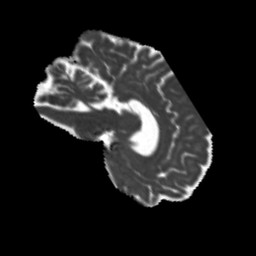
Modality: MD
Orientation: sagittal
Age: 41
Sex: male
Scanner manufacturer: siemens
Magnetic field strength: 3 T
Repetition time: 5.25 s
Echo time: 0.08 s